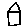
Label: house